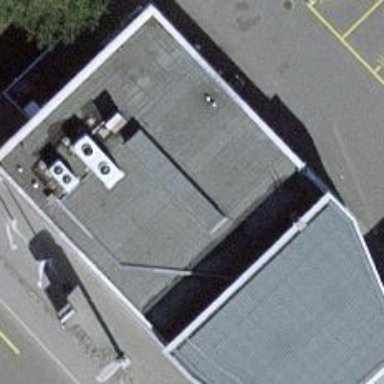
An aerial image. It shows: Convenience shop.